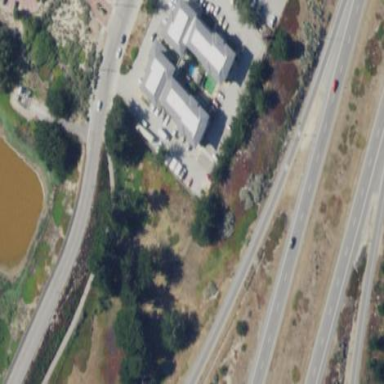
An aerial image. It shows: Building that is motel.